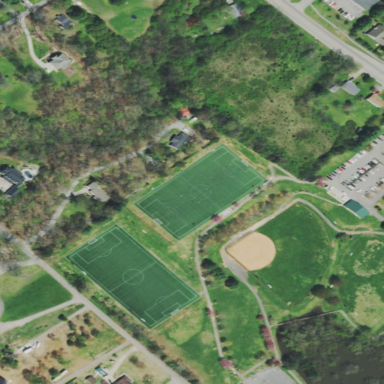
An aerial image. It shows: Soccer pitch for leisure land activities.